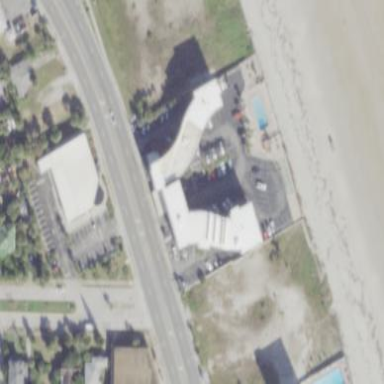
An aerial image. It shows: Hotel building.